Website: lowes
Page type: order-returns
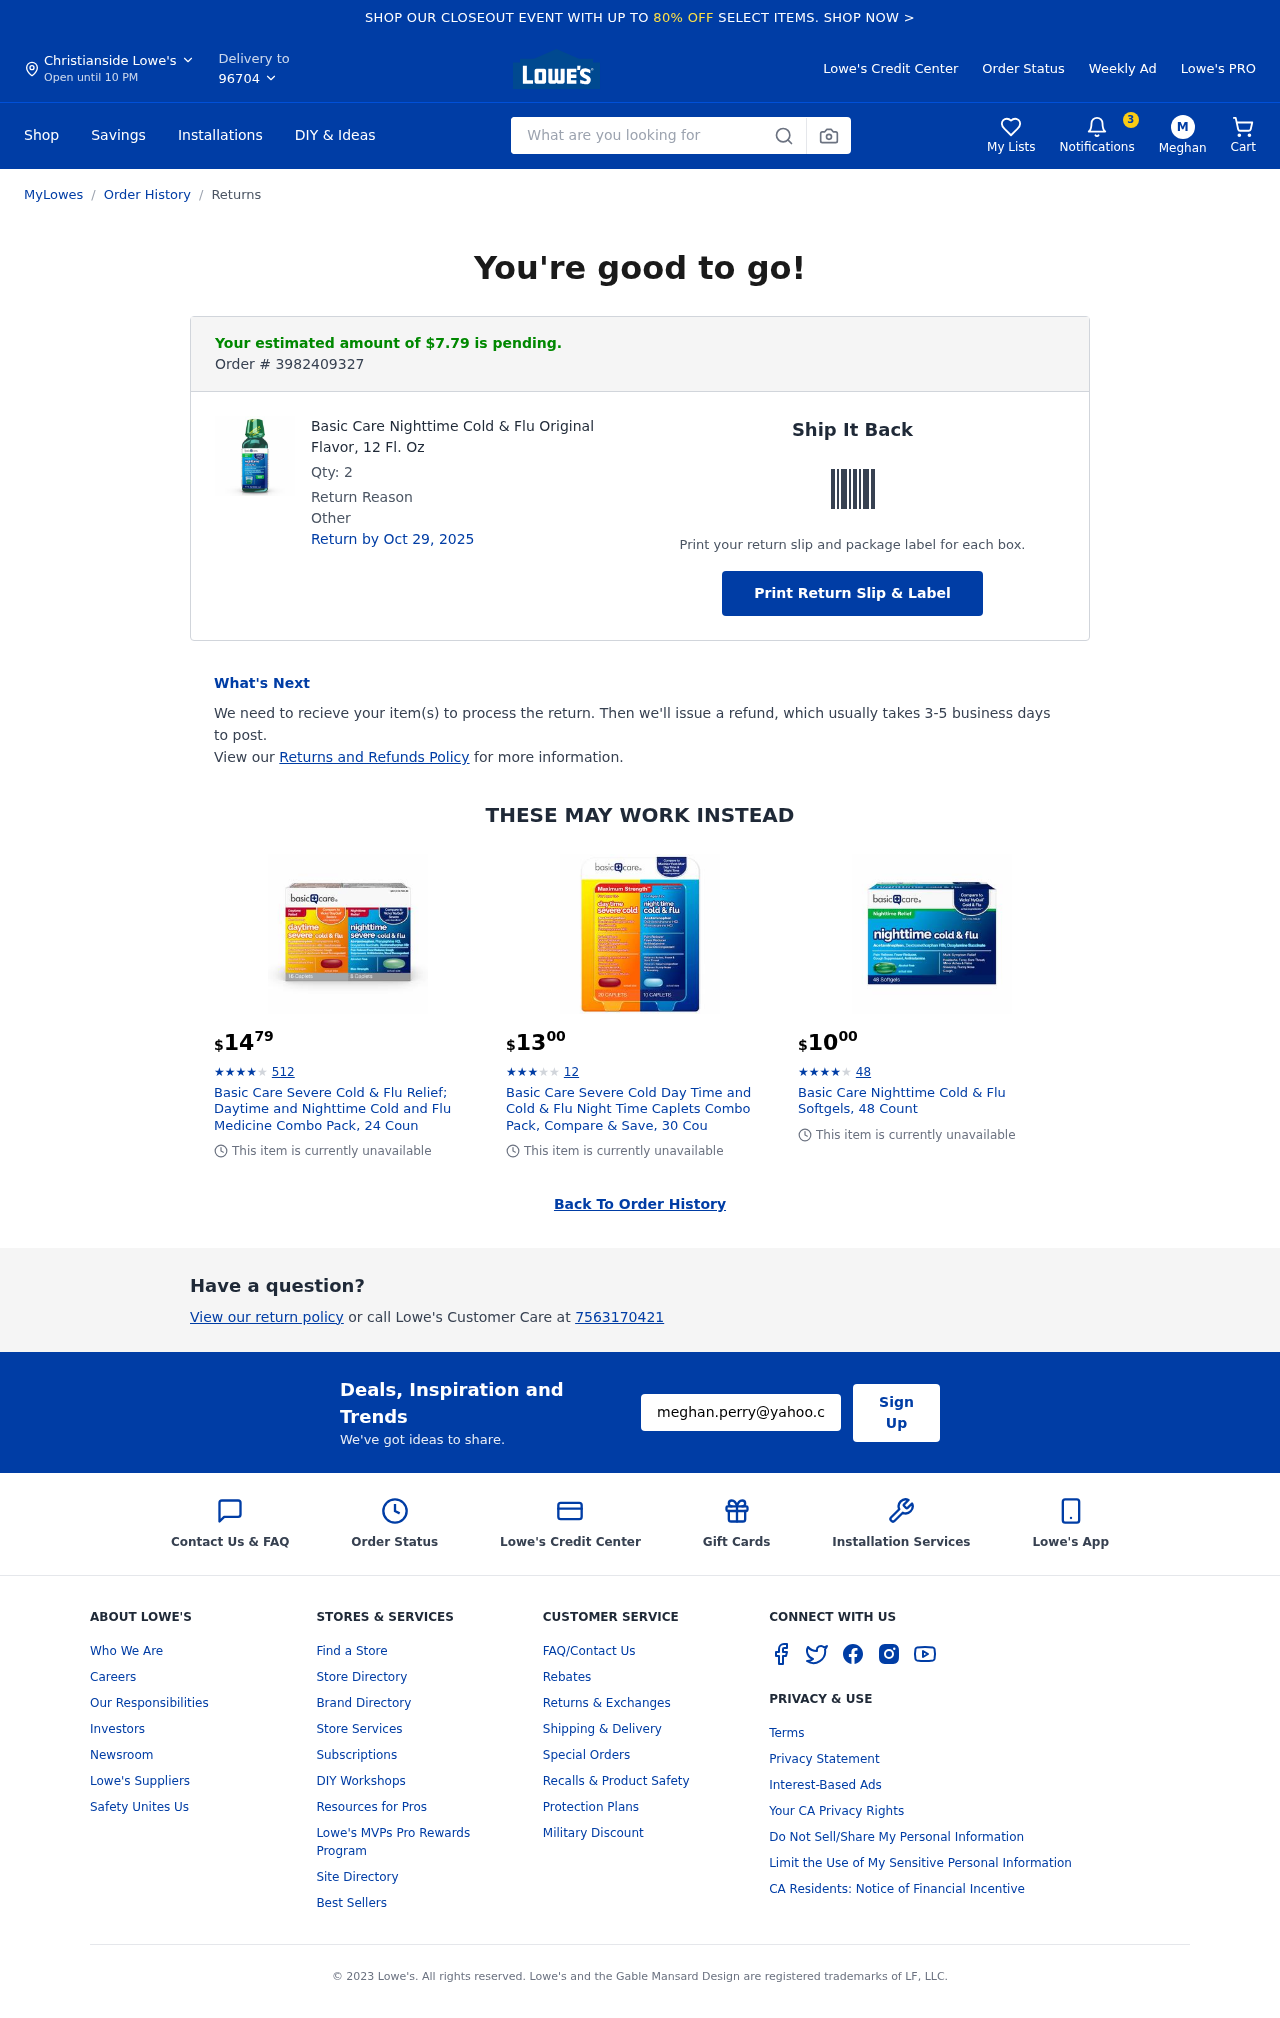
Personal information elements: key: PII_CITY
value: Christianside
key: PII_EMAIL
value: meghan.perry@yahoo.com
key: PII_FIRSTNAME
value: Meghan
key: PII_PHONE
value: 7563170421
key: PII_POSTCODE
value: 96704
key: PII_FIRSTNAME_INITIAL
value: M
Product elements: key: PRODUCT1_NAME
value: Basic Care Nighttime Cold & Flu Original Flavor, 12 Fl. Oz
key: PRODUCT1_QUANTITY
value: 2
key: PRODUCT2_NAME
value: Basic Care Severe Cold & Flu Relief; Daytime and Nighttime Cold and Flu Medicine Combo Pack, 24 Coun
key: PRODUCT2_NUM_RATINGS
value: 512
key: PRODUCT2_PRICE
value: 14.79
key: PRODUCT2_RATING
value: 4.5
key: PRODUCT3_NAME
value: Basic Care Severe Cold Day Time and Cold & Flu Night Time Caplets Combo Pack, Compare & Save, 30 Cou
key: PRODUCT3_NUM_RATINGS
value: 12
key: PRODUCT3_PRICE
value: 13
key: PRODUCT3_RATING
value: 3.5
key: PRODUCT4_NAME
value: Basic Care Nighttime Cold & Flu Softgels, 48 Count
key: PRODUCT4_NUM_RATINGS
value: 48
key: PRODUCT4_PRICE
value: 10
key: PRODUCT4_RATING
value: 4.2
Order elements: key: ORDER_NUM_ITEMS
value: Cart
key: ORDER_TOTAL
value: Your estimated amount of $7.79 is pending.
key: ORDER_ID
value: Order # 3982409327
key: ORDER_RETURN_BY_DATE
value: Return by Oct 29, 2025
Search elements: key: HEADER_SEARCH
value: What are you looking for
Other elements: key: NOTIFICATION_COUNT
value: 3